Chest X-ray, AP view. Patient: 73 years old, sex M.
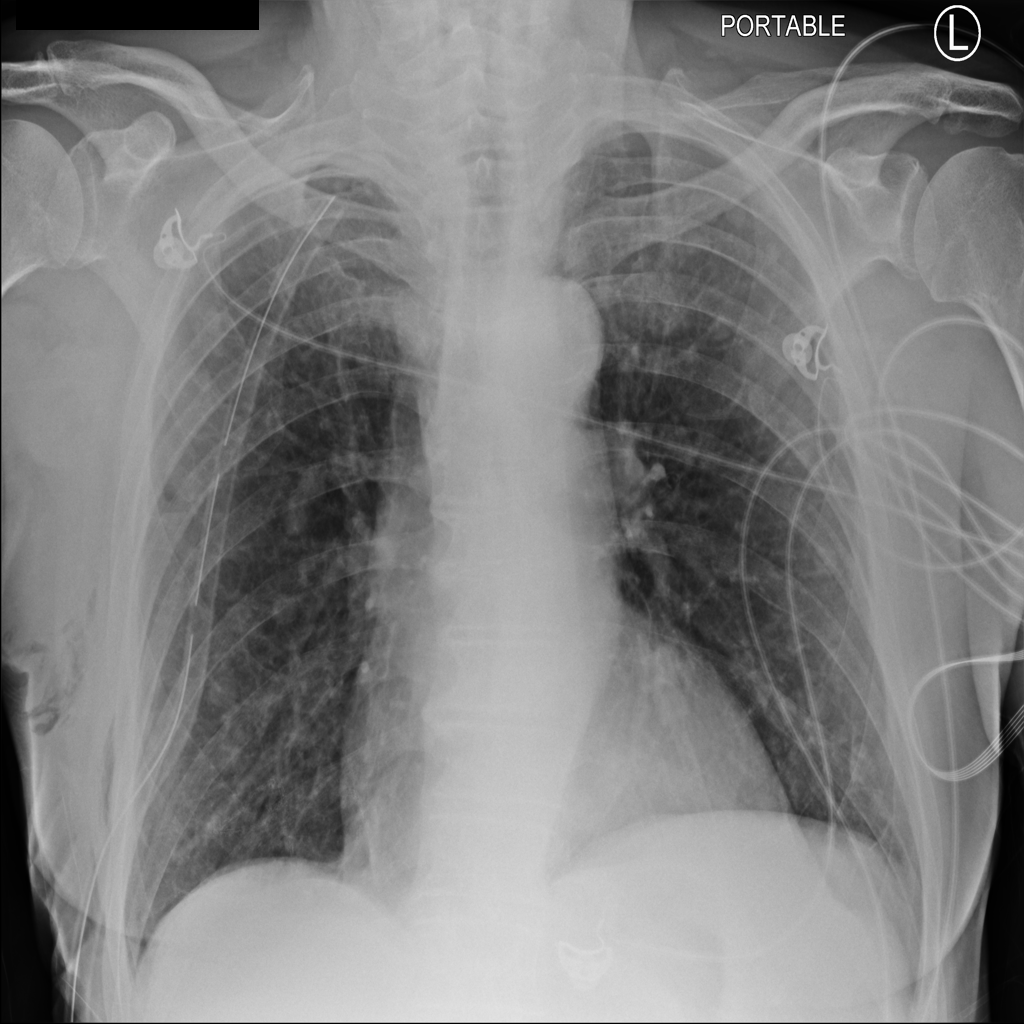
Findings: Pneumothorax